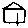
Label: house